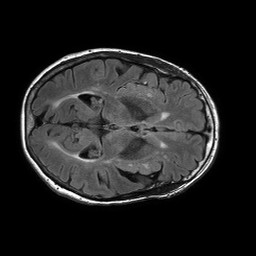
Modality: FLAIR
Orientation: axial
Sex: female
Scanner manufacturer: philips
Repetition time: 11 s
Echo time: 0.125 s